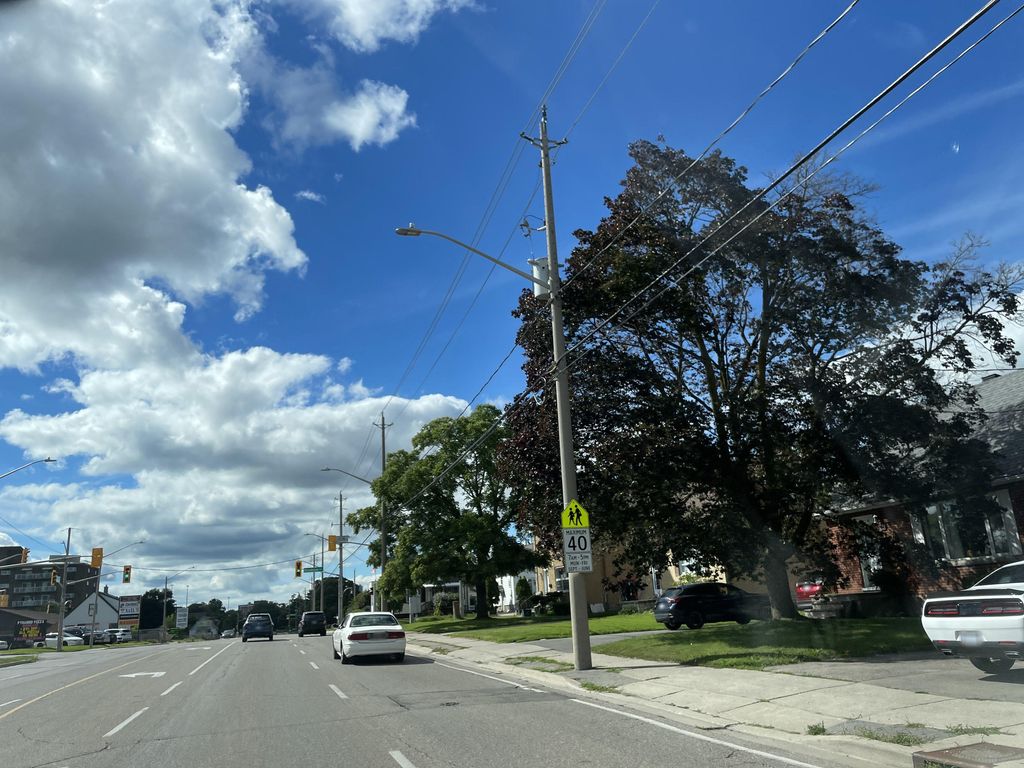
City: kitchener-waterloo